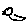
Label: bird